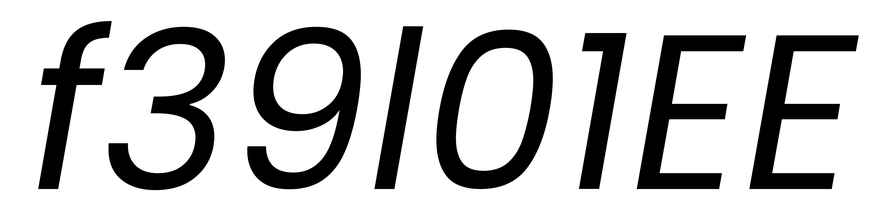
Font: Poppins-Italic